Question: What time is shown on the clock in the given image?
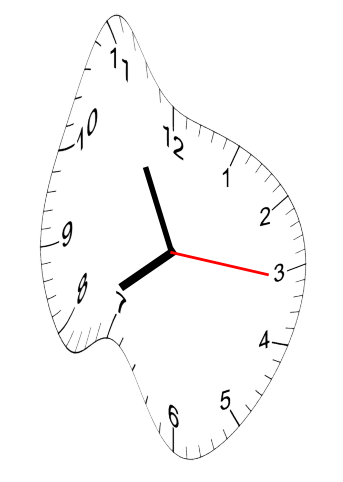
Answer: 07:55:16